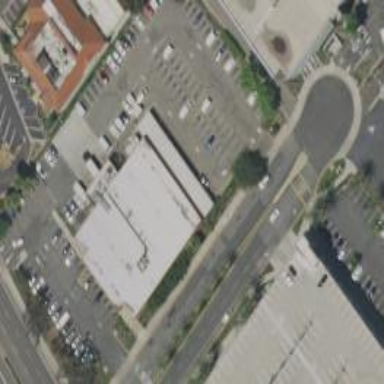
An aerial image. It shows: Commercial building housing post office bureau.